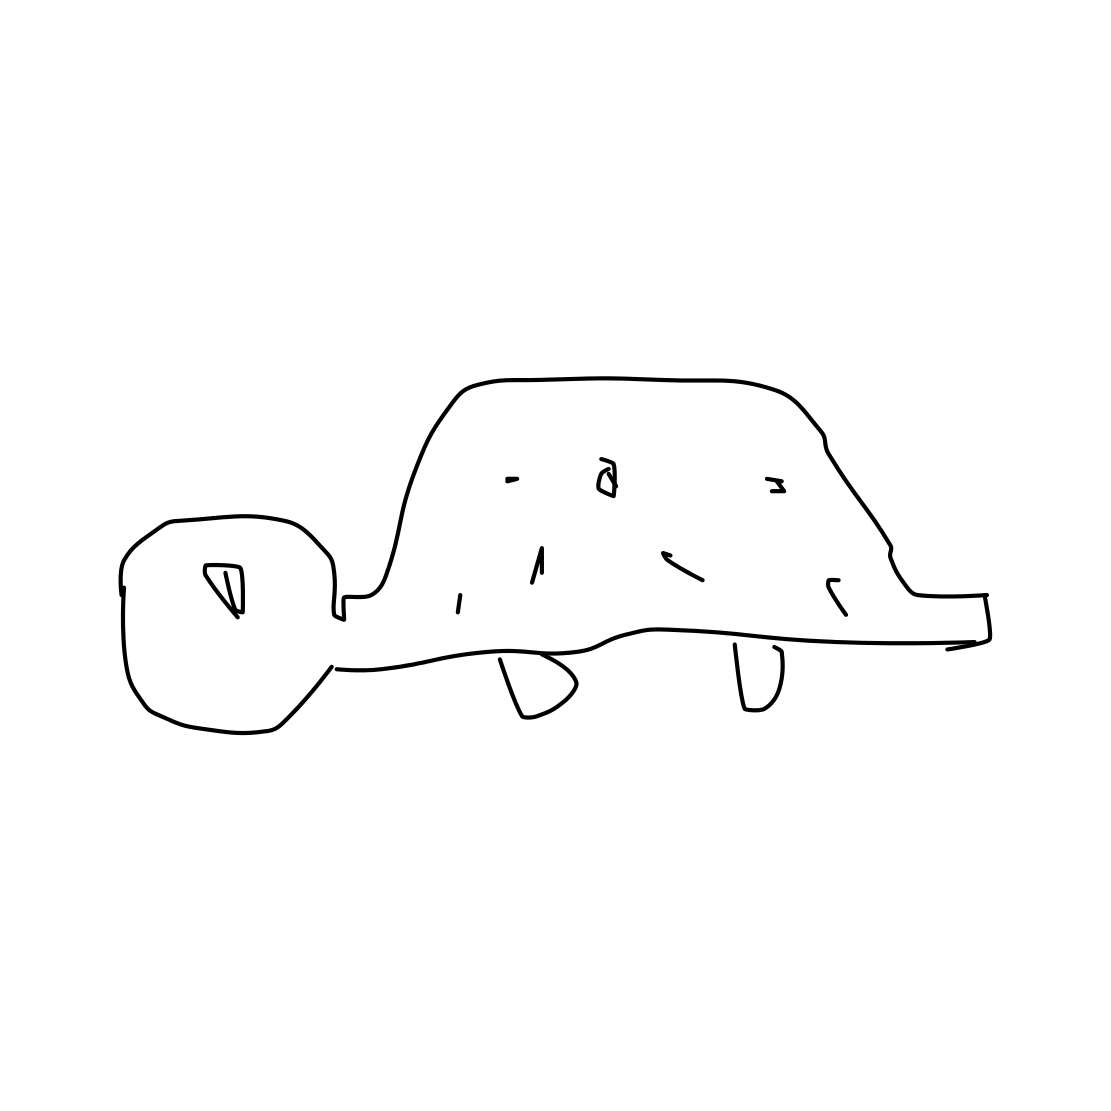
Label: sea turtle